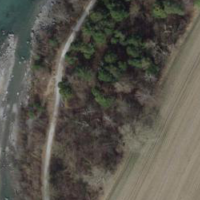
EUNIS habitat code: 41
Species observed at this site:
Euphorbia cyparissias